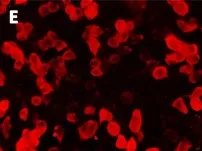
Detection of AQP4- IgG and AGO- IgG by IIF-CBA. 2- IgG in serum. 1:100 titer).
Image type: pathology (immunostaining)